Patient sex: M
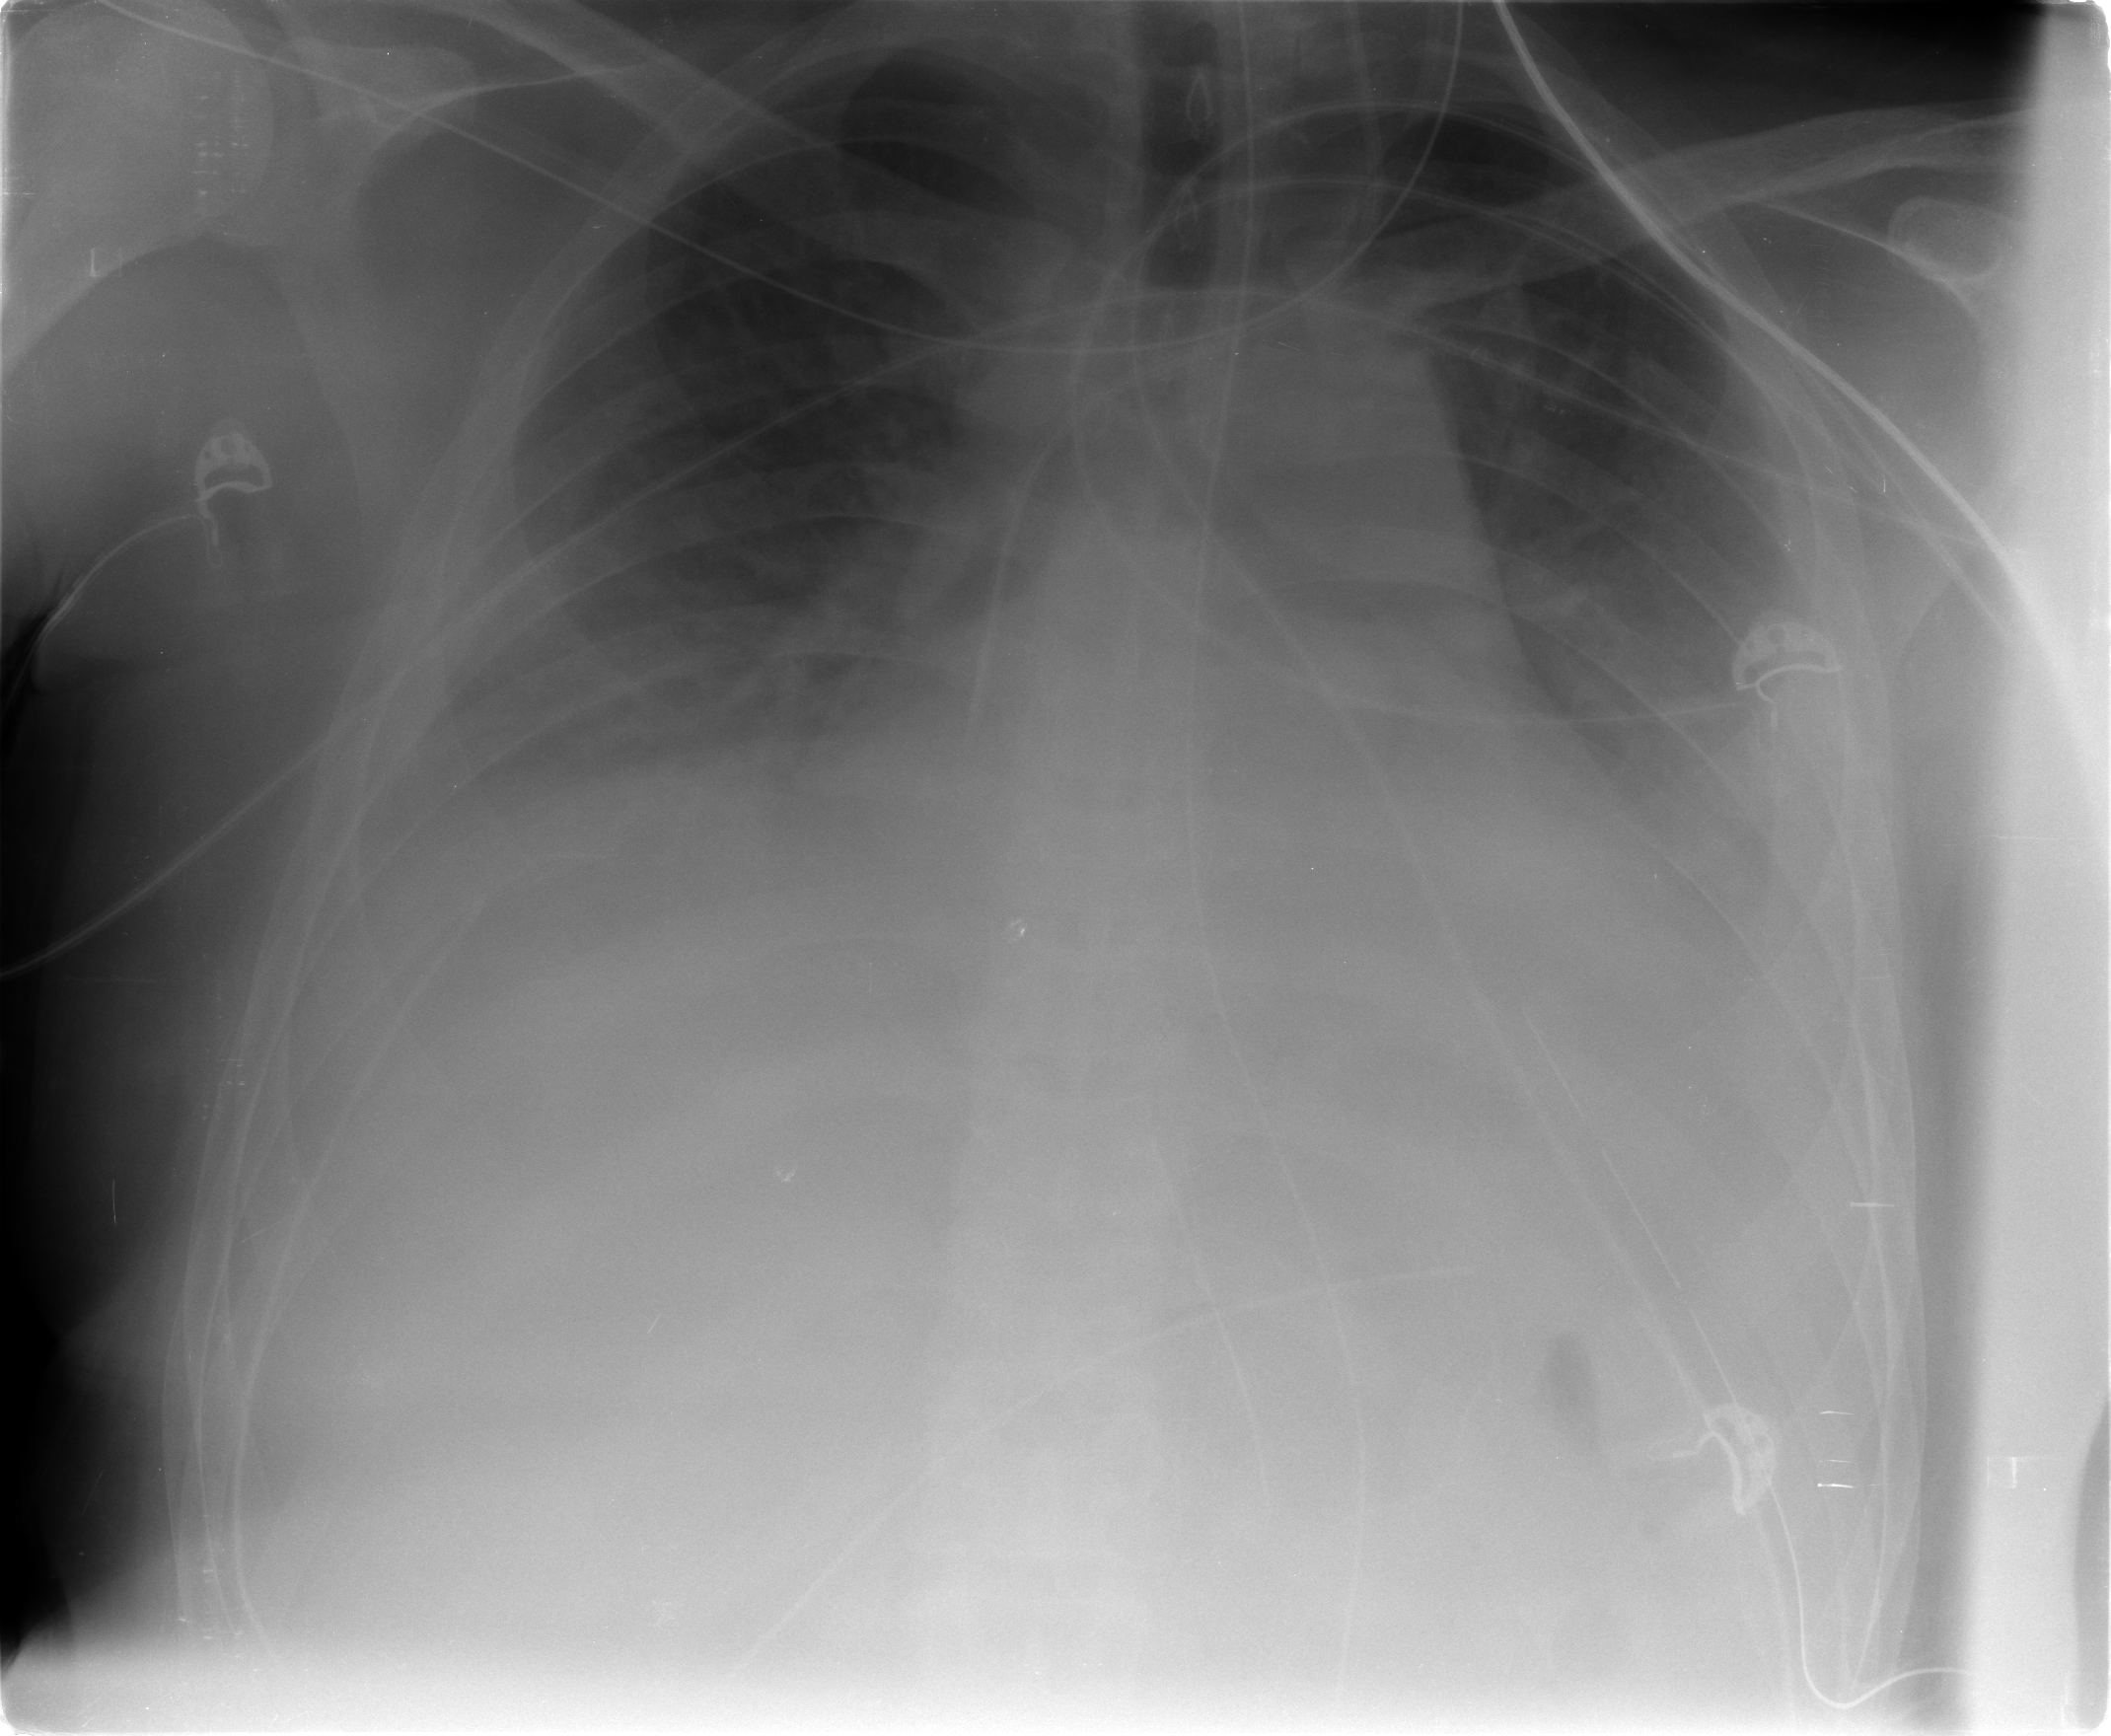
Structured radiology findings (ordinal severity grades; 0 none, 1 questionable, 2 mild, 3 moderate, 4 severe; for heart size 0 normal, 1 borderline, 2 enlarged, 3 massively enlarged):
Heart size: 0
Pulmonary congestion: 1
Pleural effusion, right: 2
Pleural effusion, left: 2
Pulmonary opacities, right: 1
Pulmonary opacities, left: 1
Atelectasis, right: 2
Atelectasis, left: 2